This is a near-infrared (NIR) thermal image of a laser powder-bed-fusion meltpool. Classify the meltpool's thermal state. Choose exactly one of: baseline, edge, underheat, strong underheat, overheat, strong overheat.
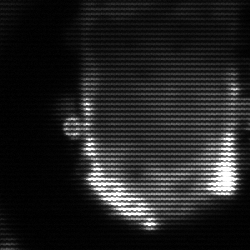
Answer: baseline